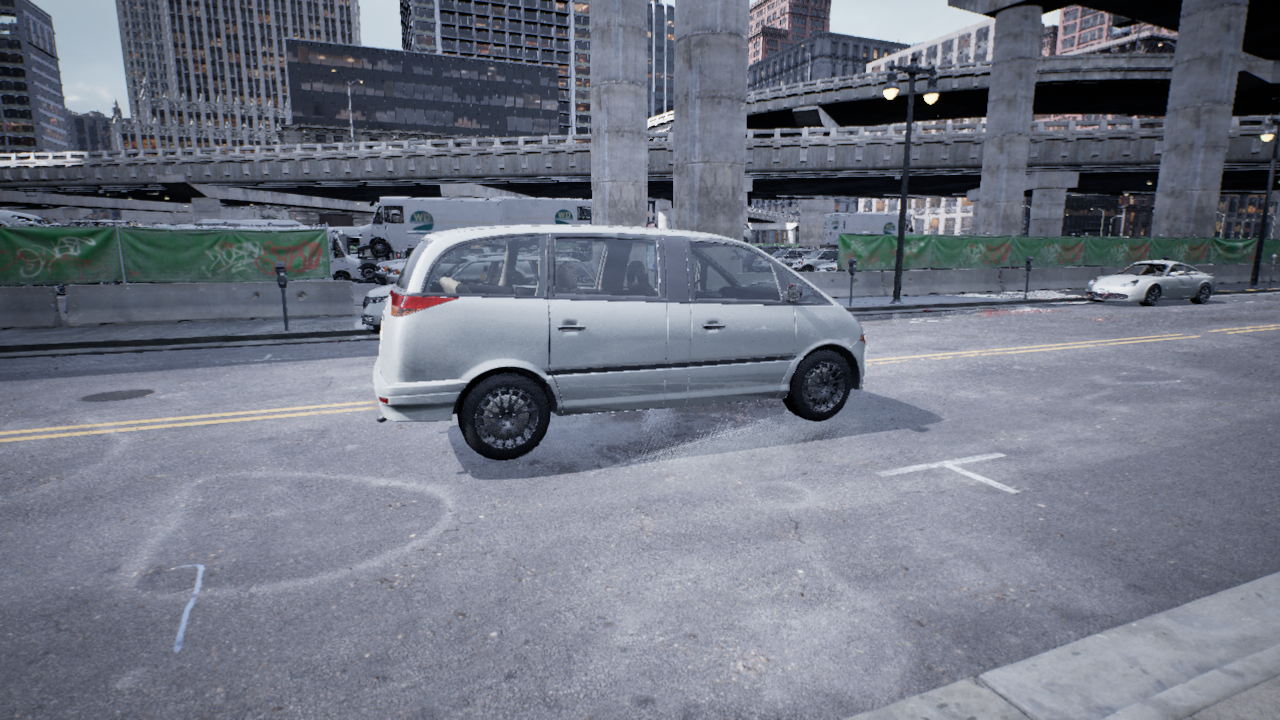
Venue: downtown
Lighting: overcast
Vehicle rig: minivan